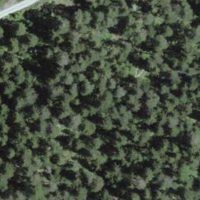
EUNIS habitat code: 43
Species observed at this site:
Platanthera bifolia